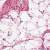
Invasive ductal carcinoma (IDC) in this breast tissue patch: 0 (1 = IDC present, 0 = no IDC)